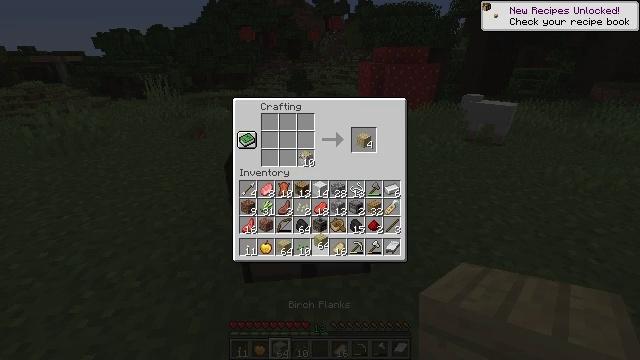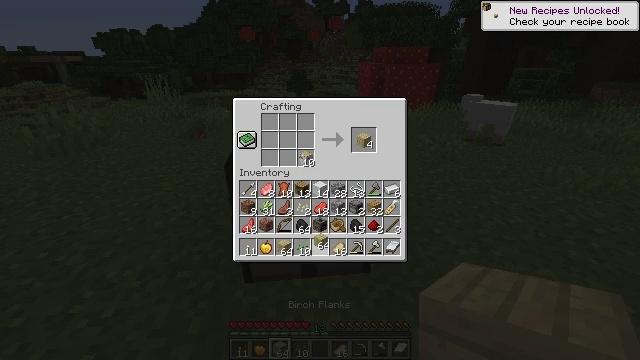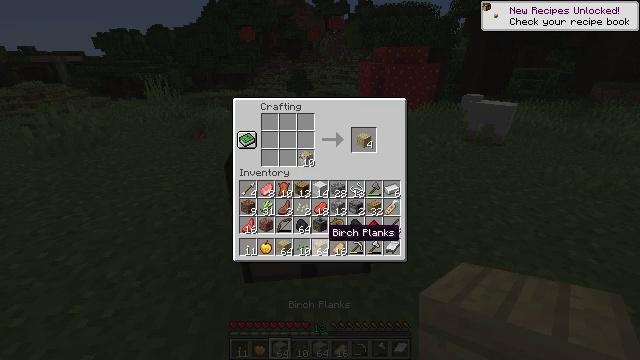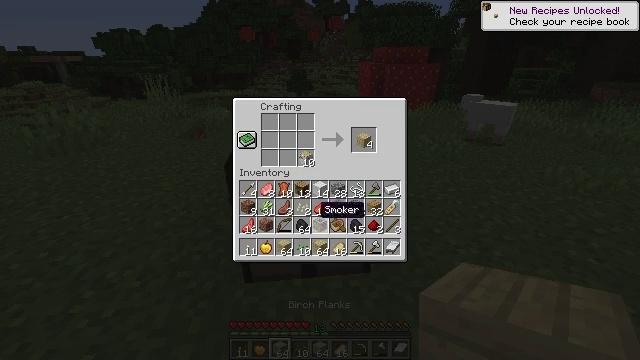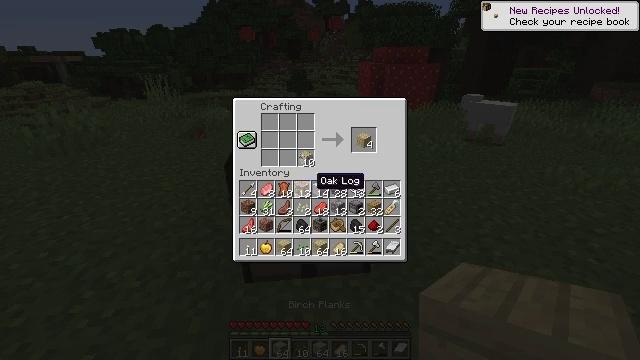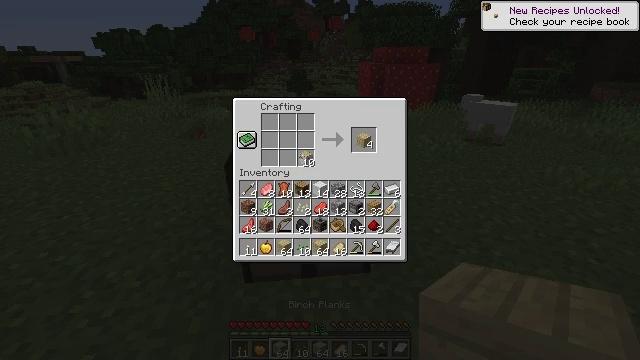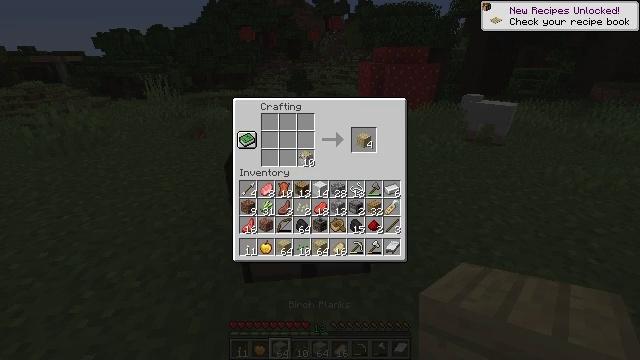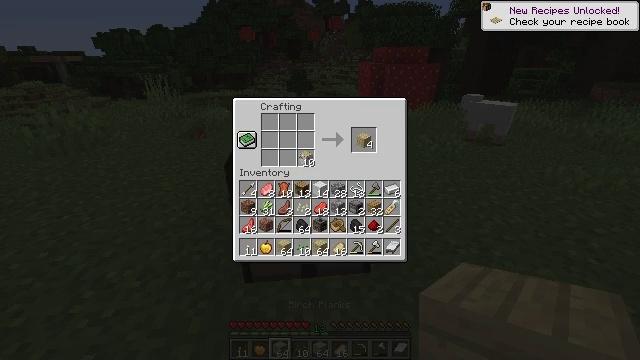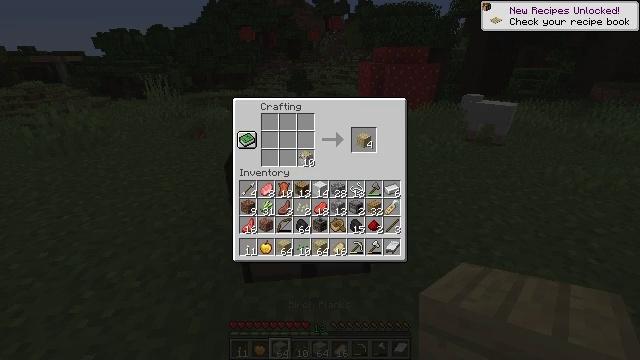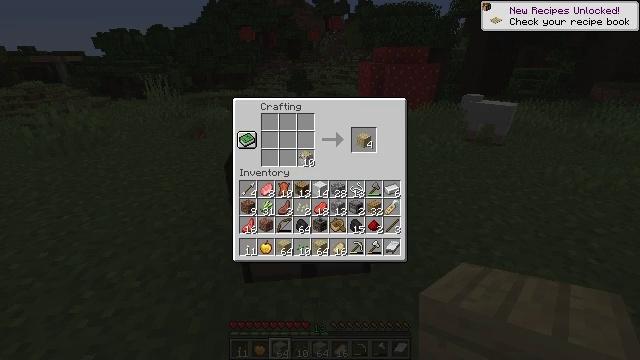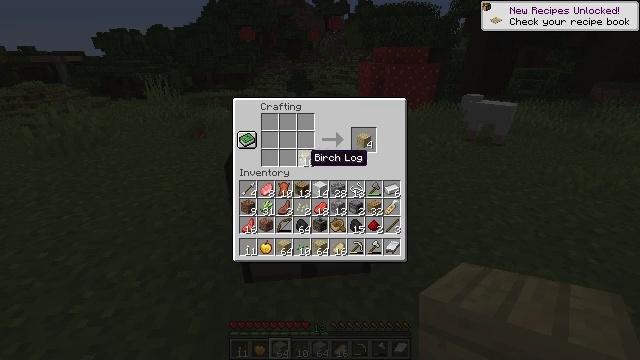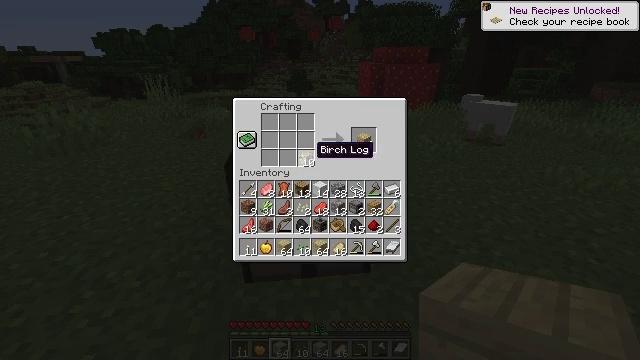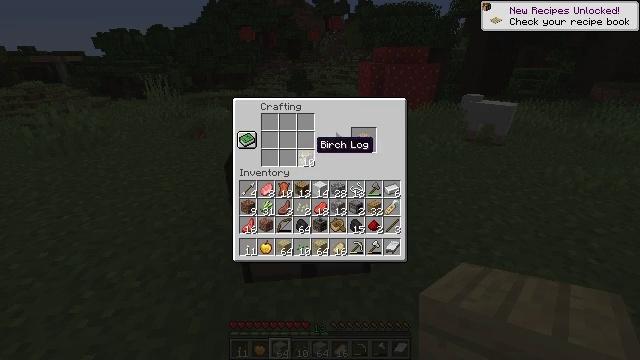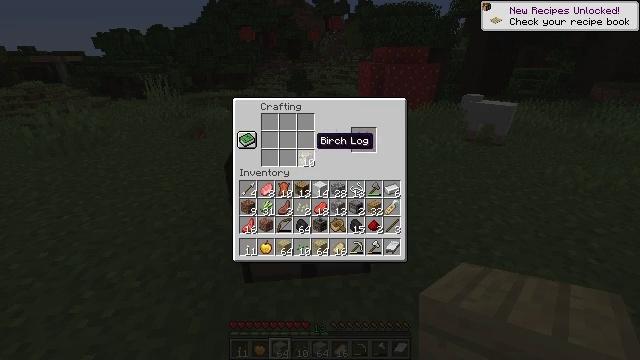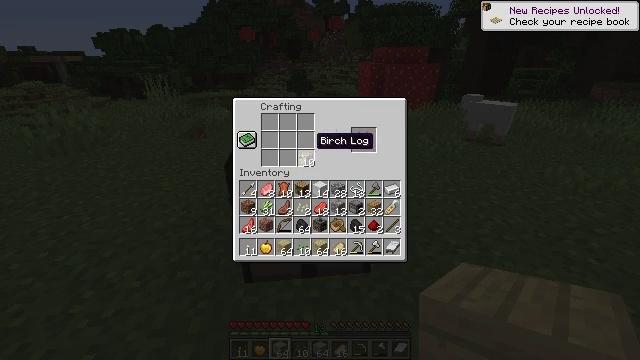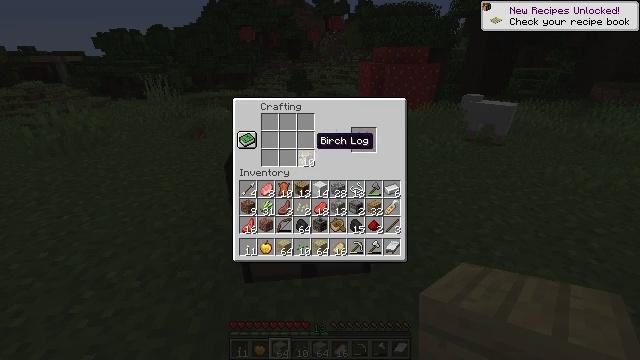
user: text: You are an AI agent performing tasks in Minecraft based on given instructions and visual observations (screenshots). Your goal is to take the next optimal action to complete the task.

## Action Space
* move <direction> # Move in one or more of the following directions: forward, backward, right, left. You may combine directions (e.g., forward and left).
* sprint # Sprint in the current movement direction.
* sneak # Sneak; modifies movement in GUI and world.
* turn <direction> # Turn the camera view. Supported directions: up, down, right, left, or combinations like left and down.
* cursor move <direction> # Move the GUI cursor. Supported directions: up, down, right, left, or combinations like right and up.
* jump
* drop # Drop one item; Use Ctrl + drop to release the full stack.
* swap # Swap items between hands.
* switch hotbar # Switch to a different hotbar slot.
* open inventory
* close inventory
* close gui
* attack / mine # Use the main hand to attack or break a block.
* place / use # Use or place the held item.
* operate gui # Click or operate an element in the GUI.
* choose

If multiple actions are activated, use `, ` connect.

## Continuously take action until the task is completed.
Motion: motion action
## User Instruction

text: Remove a birch log from the inventory.
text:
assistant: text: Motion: operate gui
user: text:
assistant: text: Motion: no_op
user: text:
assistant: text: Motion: cursor move left and up
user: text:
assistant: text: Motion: cursor move up
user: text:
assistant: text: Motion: cursor move up
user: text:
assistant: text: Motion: no_op
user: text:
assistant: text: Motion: no_op
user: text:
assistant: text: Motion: operate gui
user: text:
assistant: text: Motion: operate gui
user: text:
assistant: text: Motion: operate gui
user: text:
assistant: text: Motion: cursor move up
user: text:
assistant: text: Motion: no_op
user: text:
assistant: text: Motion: no_op
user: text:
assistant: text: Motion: no_op
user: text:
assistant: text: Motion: no_op
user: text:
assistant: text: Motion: no_op
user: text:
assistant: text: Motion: operate gui
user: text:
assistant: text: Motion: operate gui
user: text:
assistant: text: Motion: operate gui
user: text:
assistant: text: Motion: cursor move right and up
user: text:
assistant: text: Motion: cursor move right and up
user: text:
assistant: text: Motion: cursor move right and up, operate gui
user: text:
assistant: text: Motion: operate gui
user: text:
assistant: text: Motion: operate gui
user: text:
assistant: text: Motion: cursor move down
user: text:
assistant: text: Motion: cursor move down
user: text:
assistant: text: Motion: cursor move left and down
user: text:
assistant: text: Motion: cursor move left and down
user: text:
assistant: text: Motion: cursor move left
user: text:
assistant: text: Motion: cursor move left